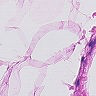
Metastatic tissue present: no